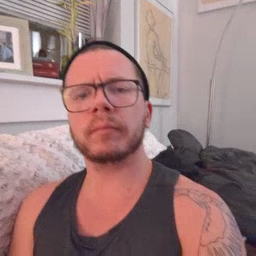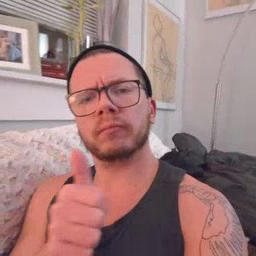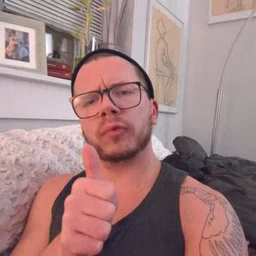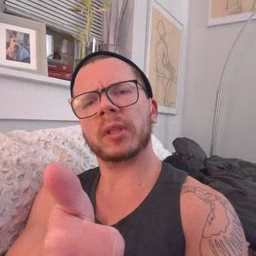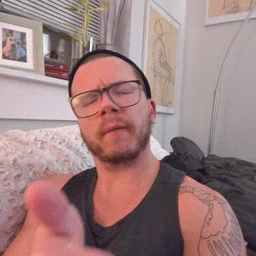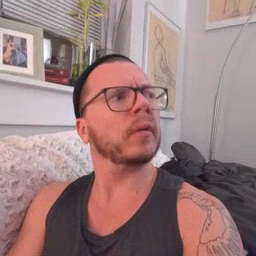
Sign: yourself